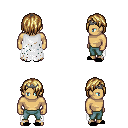
a pixel art fantasy rpg character, male body template, human, tanned skin, white tattered cape, teal pants, blonde bangs hairstyle, iron tiara, black slippers, four views (front, back, left, right), 2x2 character sprite sheet, small pixel art, hard edges, no anti-aliasing